Question: I tried fetching data from my table with entity framework with the help of 'FirstOrDefault'.
The controller code is as follows:
'''
public ActionResult getUser(MembershipModel model)
{
ProviderImplementation.Edmx.ProviderEntities providerEntities = new ProviderImplementation.Edmx.ProviderEntities();
//var membershipModel = new MembershipModel();
//var model = ProviderImplementation.Models.MembershipModel;
//bool isUserOnline = true;
if (!ModelState.IsValid)
{
var isValid = Membership.GetUser(model.UserName, true);
if (isValid != null)
{
var rowData = providerEntities.Users.Where(u => u.UserName.Equals(model.UserName)).FirstOrDefault();
model.UserName = rowData.UserName;
model.Password = rowData.Password;
model.UserId = Convert.ToInt32(rowData.UserId);
model.RoleId = Convert.ToInt32(rowData.RoleId);
//var singleValue = providerEntities.Users.Find(model.UserName);
ViewBag.User = "Found";
}
else
{
ViewBag.User = "Not Found";
}
}
else
{
var error = ModelState.Values.SelectMany(v => v.Errors);
ModelState.AddModelError("NoModelError", error.ToString());
}
return View(model);
}
'''
Also my table data are as follows:
Table Name: User

Now I tried so many things it prints well the data in view with the specific record selected.
The problem is here:
{Works fine}--> 1. When I fetch the record with username "abbas" as it gets encountered first with UserId=2 it gets printed well in the view
View code is:
'''
<div style="margin-left: 200px;">
<table cellpadding="10" cellspacing="10">
<tr>
<th>Get User Details</th>
</tr>
<tr>
<th>@ViewBag.User</th>
</tr>
<tr>
<td>@Html.LabelFor(m => m.UserId)</td>
<td>@Html.LabelFor(m => m.UserName)</td>
<td>@Html.LabelFor(m => m.Password)</td>
<td>@Html.LabelFor(m => m.RoleId)</td>
</tr>
<tr>
<td>@Html.DisplayFor(Model=>Model.UserId)</td>
<td>@Html.DisplayFor(Model=>Model.UserName)</td>
<td>@Html.DisplayFor(Model=>Model.Password)</td>
<td>@Html.DisplayFor(Model=>Model.RoleId)</td>
</tr>
</table>
</div>
'''
{Problem}--> 2. When I fetch the record with username "Abbas" having UserId=4 then FirstOrDefault prints the above data of UserName="abbas" as encountered first and does not print UserName="Abbas" in View.
Update:While debugging when I change the values it prints perfectly from the database.
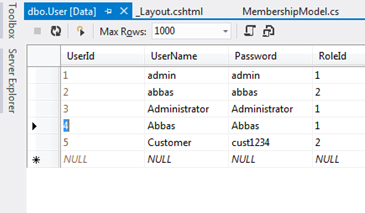
Answer: I agree with the previous answers, you should not have a system that differentiates between usernames based on case sensitivity. This is a sign that your structure is poorly designed, so I would suggest altering your system. I can see for example you have roleid in the same table as the user table, if you are generating multiple logins on this table with different case sensitivity as a means to cope with different roles for the same person, there are far better ways to handle this which will cause you much less grief in the long run.
However, if you would like to check for case sensitivity then try:
'''
var rowData = providerEntities.Users.FirstOrDefault(u => u.UserName == model.UserName && String.Compare(u.UserName, model.UserName,false) == 0);
'''
You can also try the following (DB query):
'''
var rowData = db.Users.ToList().Where(x => (string.Compare(x.UserName, model.UserName, false) == 0)).FirstOrDefault();
'''
This assumes your User class is 'Users'.